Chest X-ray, AP view. Patient: 60 years old, sex M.
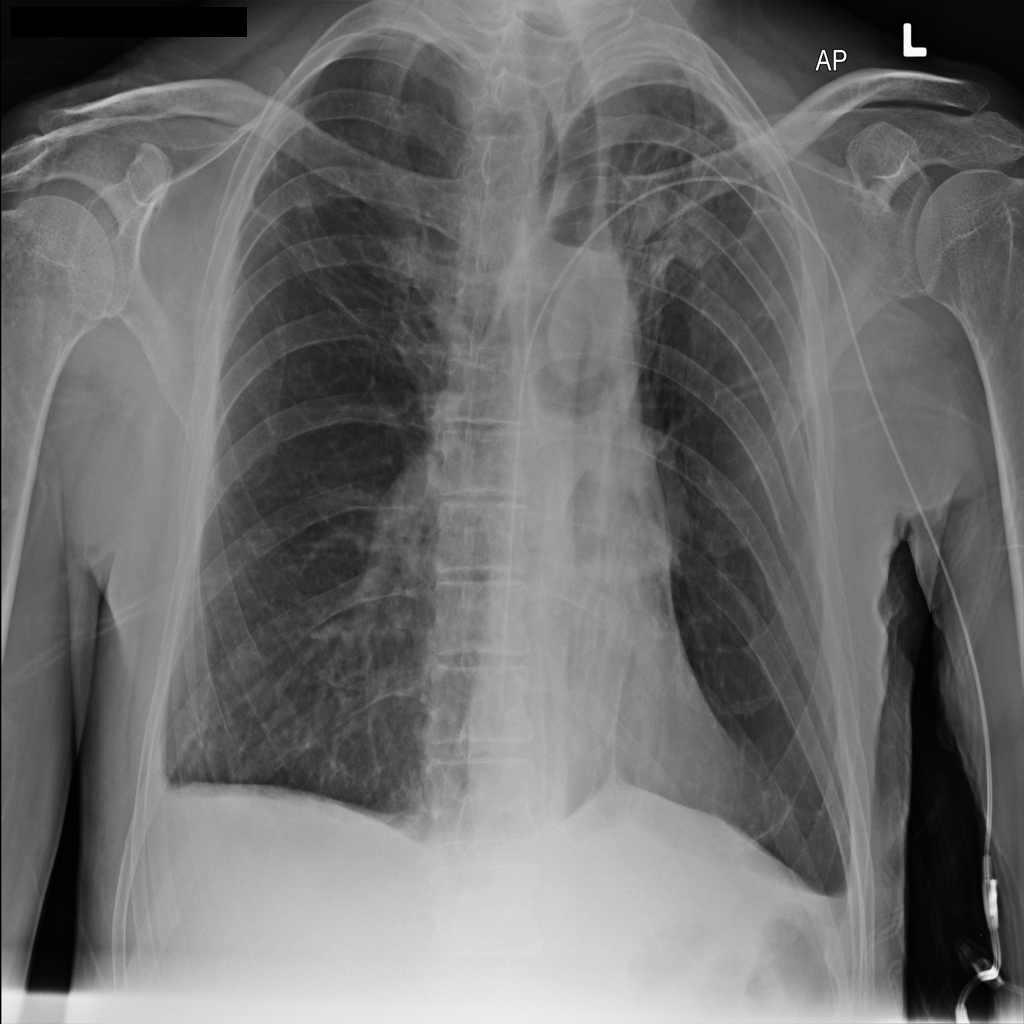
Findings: Infiltration, Nodule